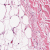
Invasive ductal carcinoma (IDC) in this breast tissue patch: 0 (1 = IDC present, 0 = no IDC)